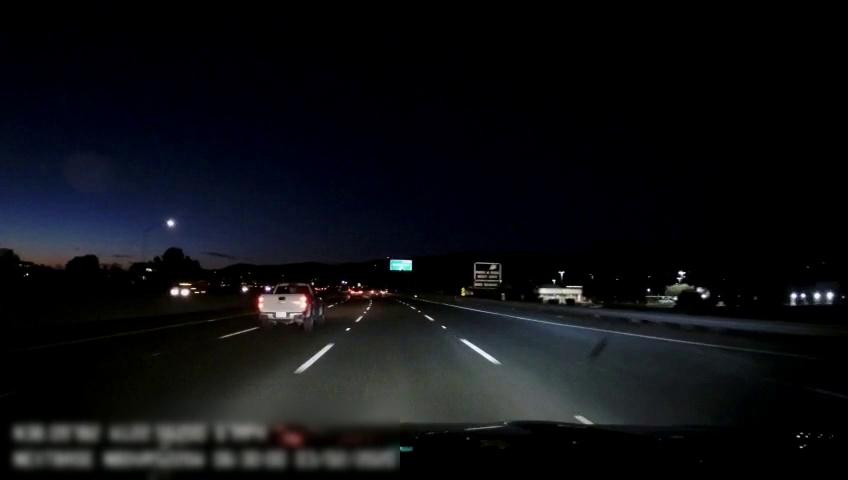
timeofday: Night
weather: Other
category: Drivable Space
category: Vehicles | SUV
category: Vehicles | Truck
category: Vehicles | Truck
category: Vehicles | Car
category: Lanes | Current Lane
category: Lanes | Alternate Lane
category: Lanes | Alternate Lane
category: Lanes | Alternate Lane
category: Lanes | Alternate Lane
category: Traffic | Signs
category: Traffic | Signs